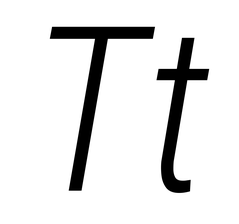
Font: Roboto-Italic_Condensed_Light_Italic